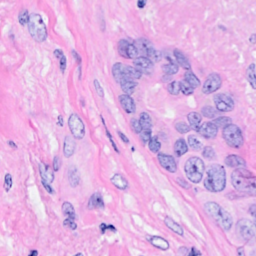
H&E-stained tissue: Breast